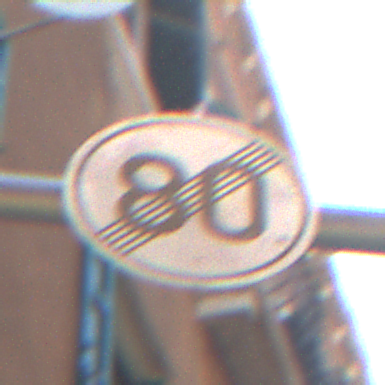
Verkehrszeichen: EndeGeschwindigkeit80
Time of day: Midday
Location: Outdoor (Urban)
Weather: Clear
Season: NotSpecified
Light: Natural